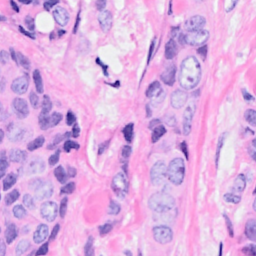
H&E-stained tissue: Breast